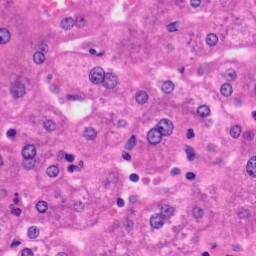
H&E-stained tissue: Liver